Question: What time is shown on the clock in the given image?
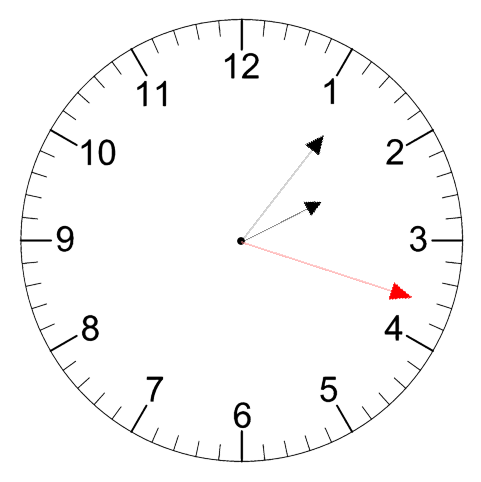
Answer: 02:06:18